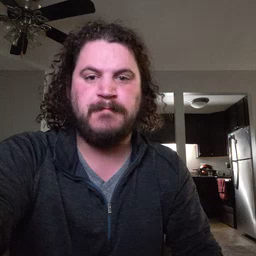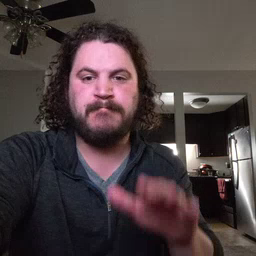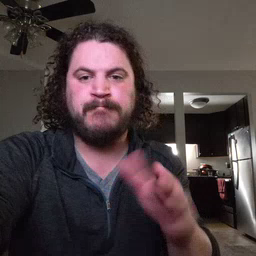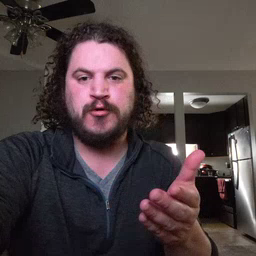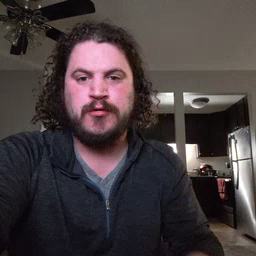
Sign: book